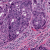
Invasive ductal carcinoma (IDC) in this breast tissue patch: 1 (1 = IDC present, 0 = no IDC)